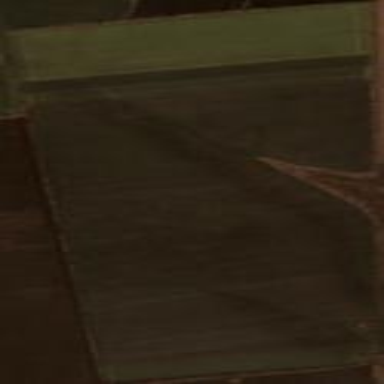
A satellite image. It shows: View of farmland.